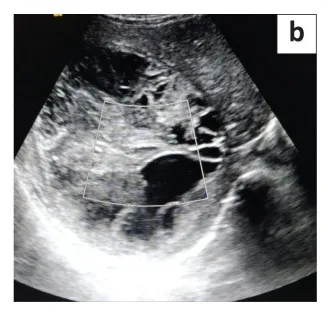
No obvious internal vascularity on Doppler imaging.
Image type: radiology (ultrasound)